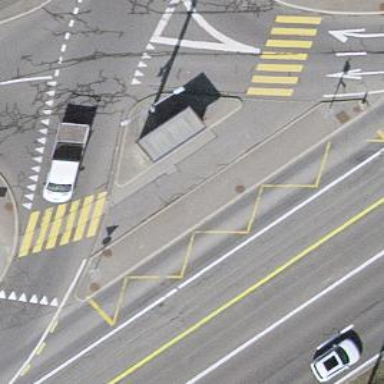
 serving as platform for public transportation."